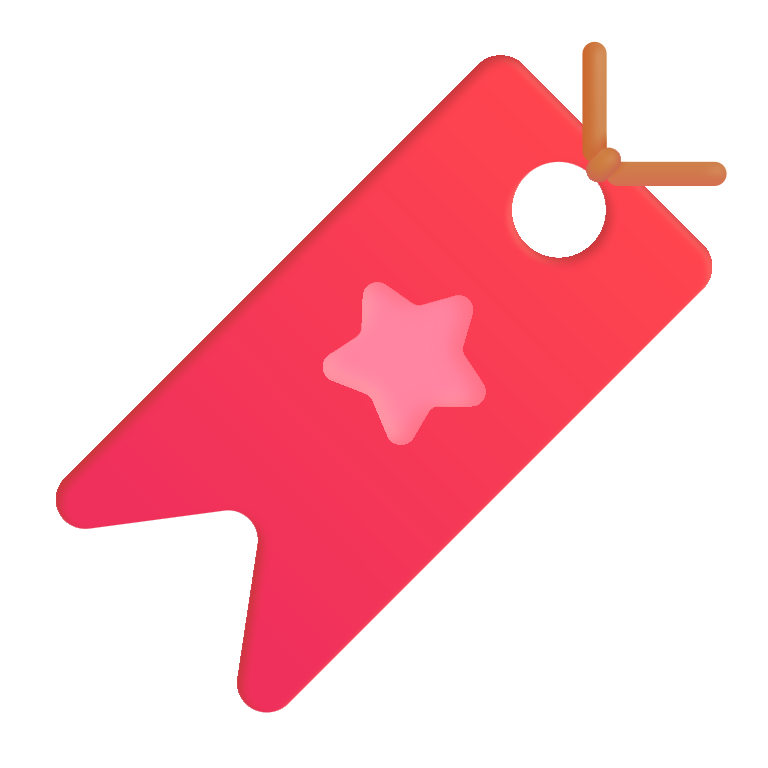
bookmark color